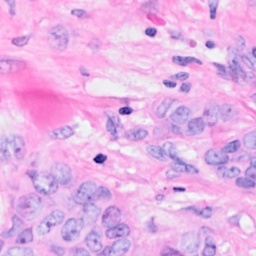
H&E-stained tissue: Breast